Aerial crown-view tile of a tropical tree (Barro Colorado Island, Panama), acquired 20250512:
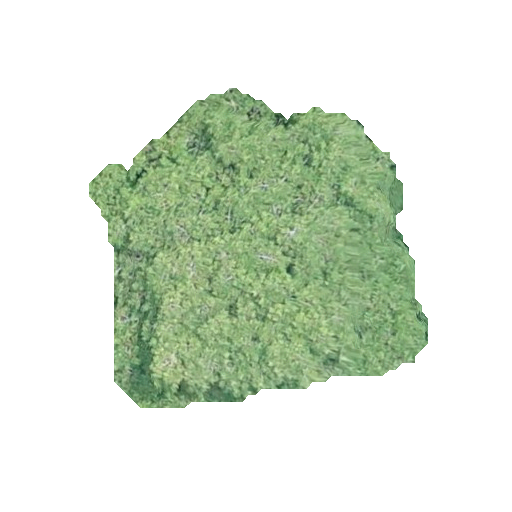
Species: Virola surinamensis
GBIF accepted scientific name: Virola surinamensis
Crown area: 116.042 m²